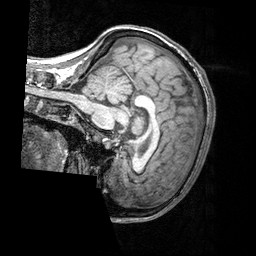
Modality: T1w
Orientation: sagittal
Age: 26
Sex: female
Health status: healthy
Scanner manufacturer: siemens
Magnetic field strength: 3 T
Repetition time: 2.3 s
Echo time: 0.00303 s